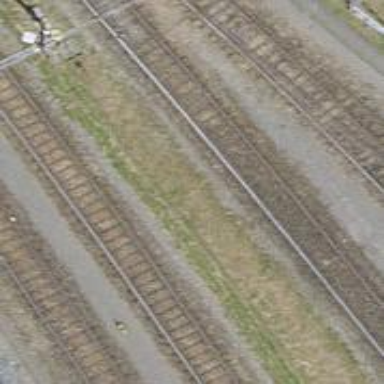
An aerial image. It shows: Rail yard with electrified contact lines for the railway.